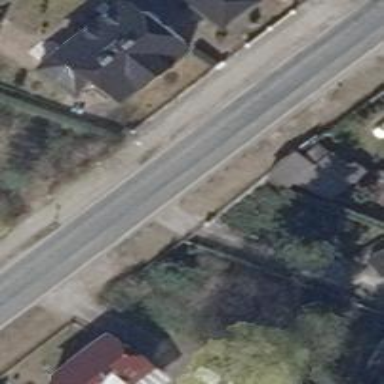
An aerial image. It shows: Footway along the road.